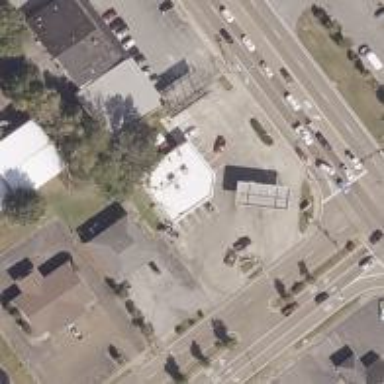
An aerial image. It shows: Convenience shop.